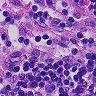
Metastatic tissue present: no